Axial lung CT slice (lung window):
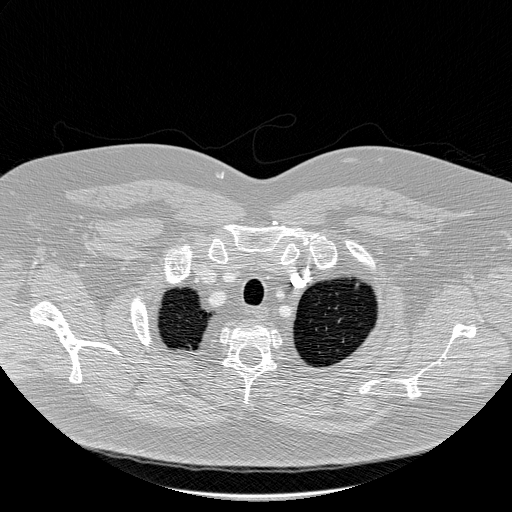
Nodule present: no